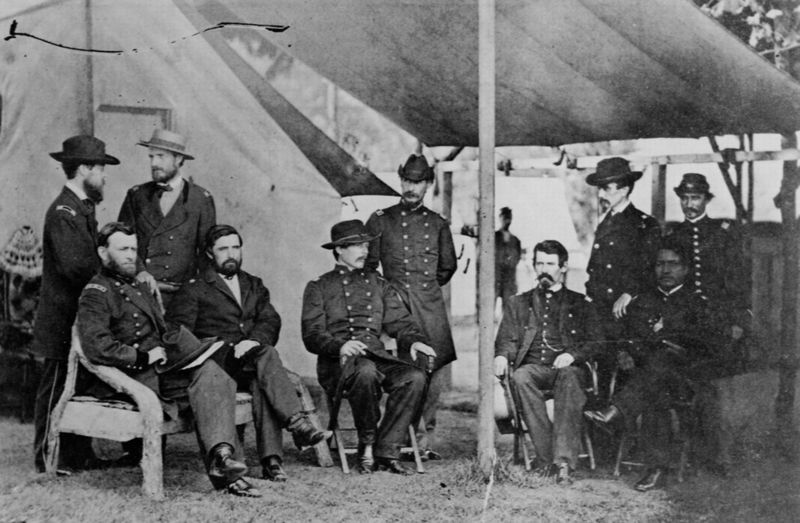
Titel: U.S. Grant und Gefolge
Künstler: Mathew B. Brady
Schlagwörter: gruppe, mann, weiß, menschen, sitzen, grau, hut, hüte, männer, schwarz, stuhl, stühle, tür, gras, rasen, anzug, bart, bärte, stehen, porträt, personen, beine, füße, schuhe, bank, krieg, soldaten, klappstuhl, knöpfe, foto, fotografie, photographie, draußen, schwarzweiß, uniform, uniformen, mäntel, gruppenbild, anführer, armee, photo, knopfreihe, usa, stange, zelt, historisch, fotografoe, klappstühle, army, schwarzweis fotographie, fühe